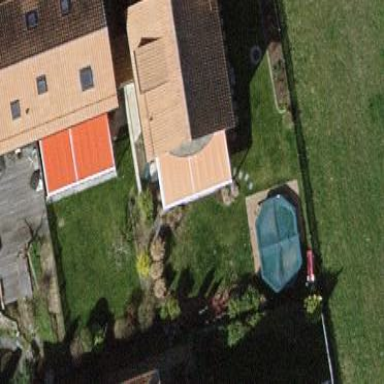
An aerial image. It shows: Detached building.